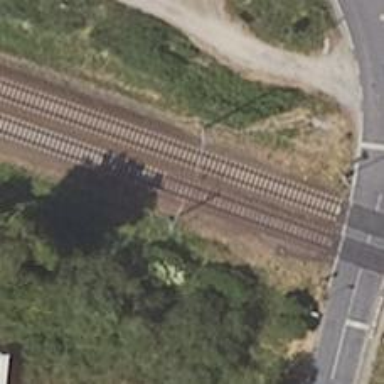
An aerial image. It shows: Railway signal.